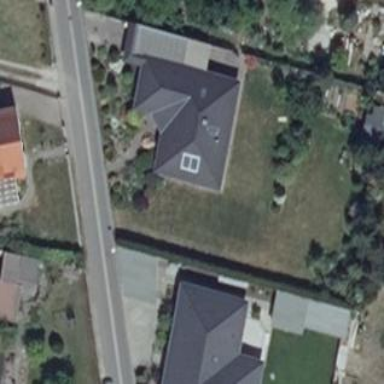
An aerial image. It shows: Residential building.